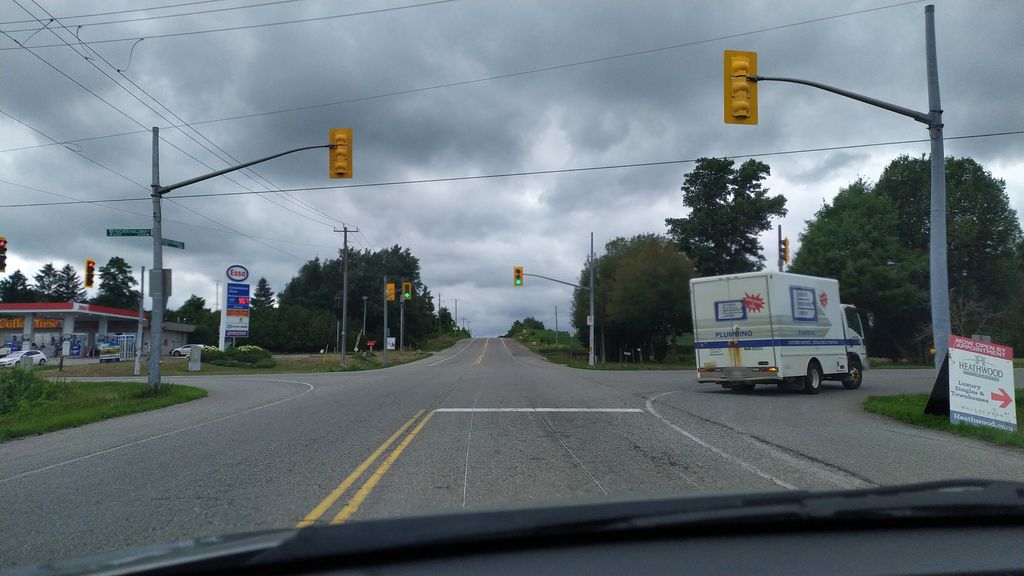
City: kitchener-waterloo